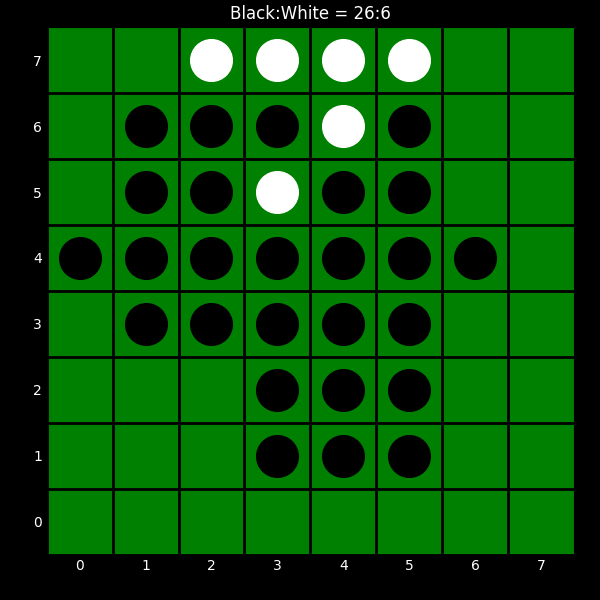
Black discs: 26
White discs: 6